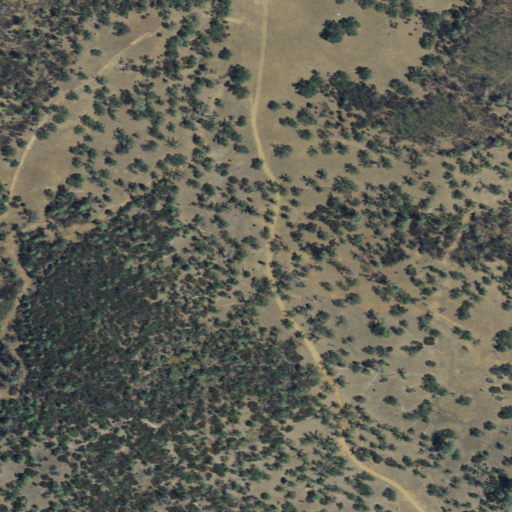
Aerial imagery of plain(s) in California named Wakefield Flat containing grassland and shrub